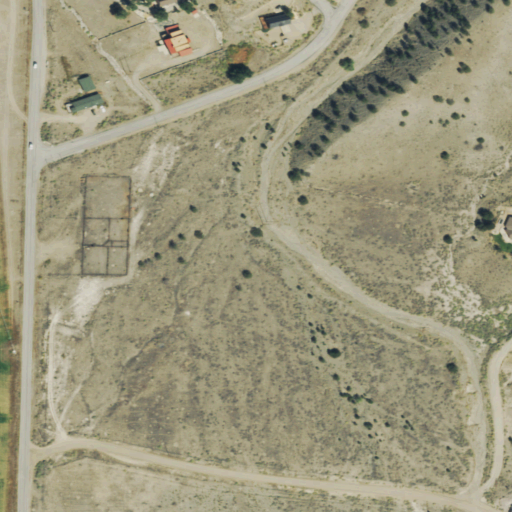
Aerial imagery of valley in Colorado named Dead Horse Gulch containing shrub, low intensity development, medium intensity development, grassland, and cultivated crops